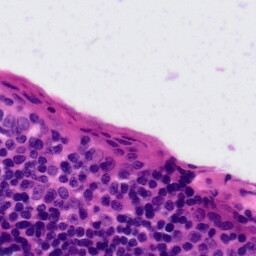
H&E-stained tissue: Tonsil